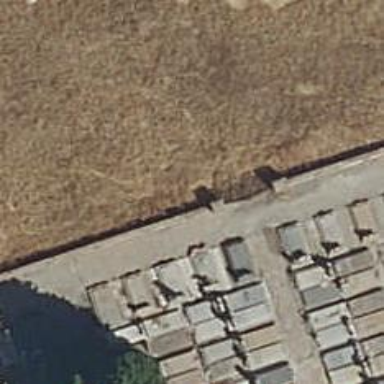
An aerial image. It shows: Gate.